Question: I've got a path that is made up of multiple points - i.e. 0,0 0,50 50,50 70,20
If I just draw this line on the screen it looks quite harsh as it puts a sharp angle at the joining of each point.
Hence I was wondering what the bezier curves algorithm/method would look like which I could call that automatically change the sharp angles to "tight" curves?
I wouldn't want the curve to be too big or generally effect the fall of main path, just soften the join out. If you have a look at the below here is a quick sample I have put together. The line on the left is what I have now, the one in the middle is the line I want.
The image on the right represents what I think I need the algorithm to do. Essentially, I add an additional point to each arc that makes up the join at a point which 10% away from the join, then I remove the join point and adjust the handles so that they are where the point was (not in the diagram they are slightly apart, this is just so that you can see). This is what I need to be able to do.

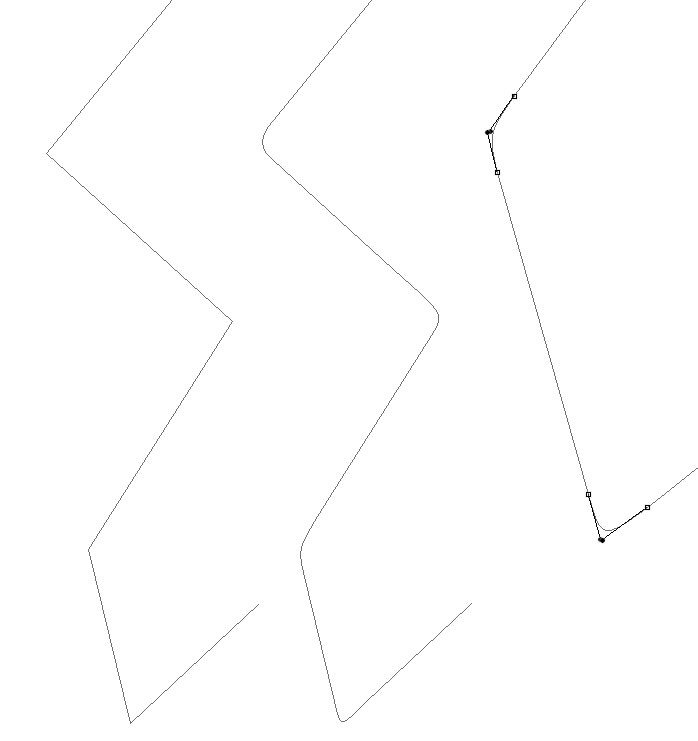
Answer: Er.... just add a <URL> to your PathSegmentCollection.